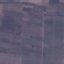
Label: PermanentCrop